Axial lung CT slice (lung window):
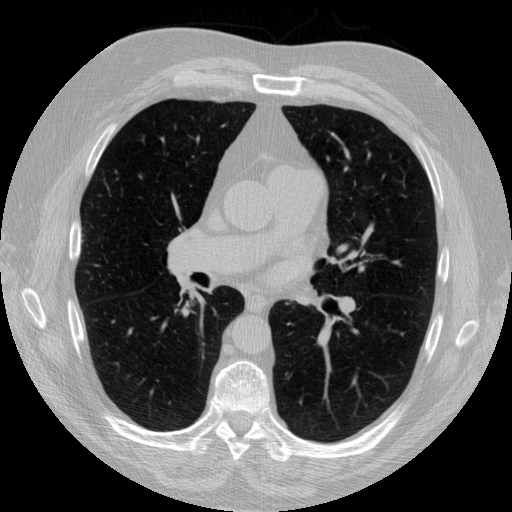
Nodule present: no